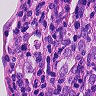
Metastatic tissue present: yes